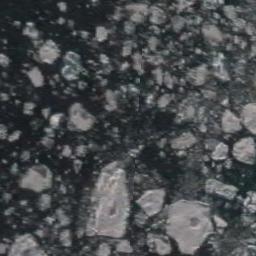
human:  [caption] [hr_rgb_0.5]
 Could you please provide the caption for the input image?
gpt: Sea ice is surrounded by water .

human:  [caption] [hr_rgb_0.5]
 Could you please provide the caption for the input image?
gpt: Two large pieces of ice and many small pieces of ice around it are scattered on the deep blue sea .

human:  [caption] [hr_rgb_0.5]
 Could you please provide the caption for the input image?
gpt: A lot of sea ice of different sizes gathers together .

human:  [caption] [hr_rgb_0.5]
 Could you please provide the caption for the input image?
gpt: There are many ice on the dark green sea .

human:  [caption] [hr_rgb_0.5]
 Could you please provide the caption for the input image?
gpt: There are many blocks of sea ice .